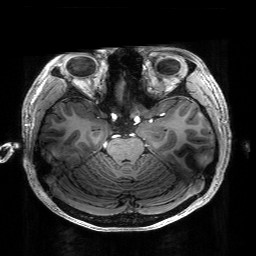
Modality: T1w
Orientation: coronal